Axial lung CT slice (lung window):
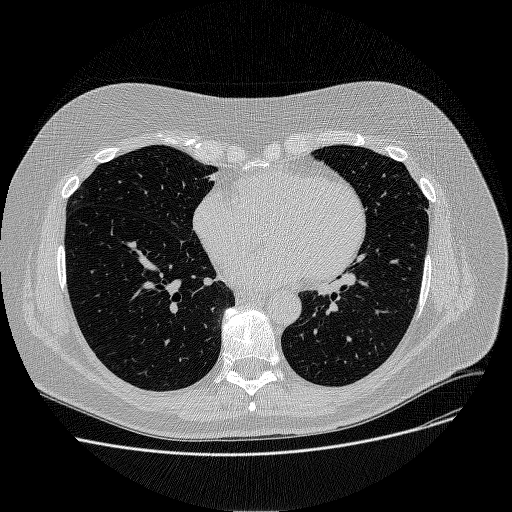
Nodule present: no